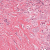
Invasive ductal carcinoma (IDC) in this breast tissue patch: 1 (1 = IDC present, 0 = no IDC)